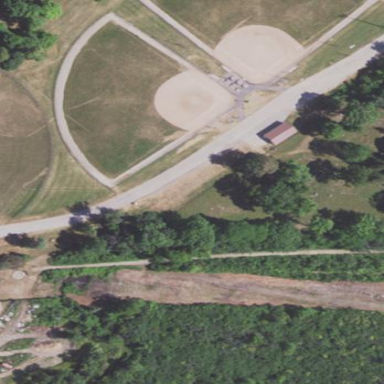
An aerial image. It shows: Baseball pitch for leisure and sports activities.